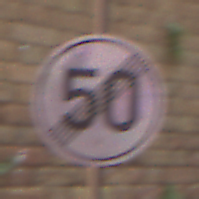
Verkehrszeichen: EndeGeschwindigkeit50
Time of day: MorningAfternoon
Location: Outdoor (Urban)
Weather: Clear
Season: NotSpecified
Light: Natural